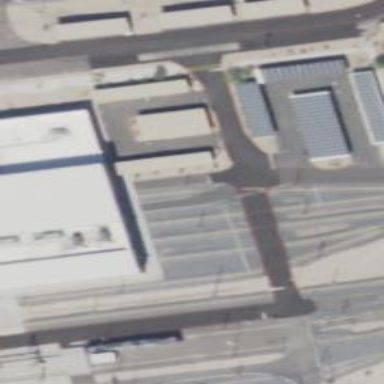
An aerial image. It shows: Light rail service yard with electrified contact lines.